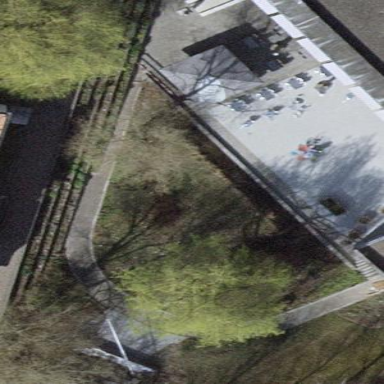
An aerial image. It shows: Garden that is leisure land.